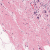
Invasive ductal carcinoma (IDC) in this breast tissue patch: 0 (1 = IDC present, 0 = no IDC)